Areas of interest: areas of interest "Industrial"
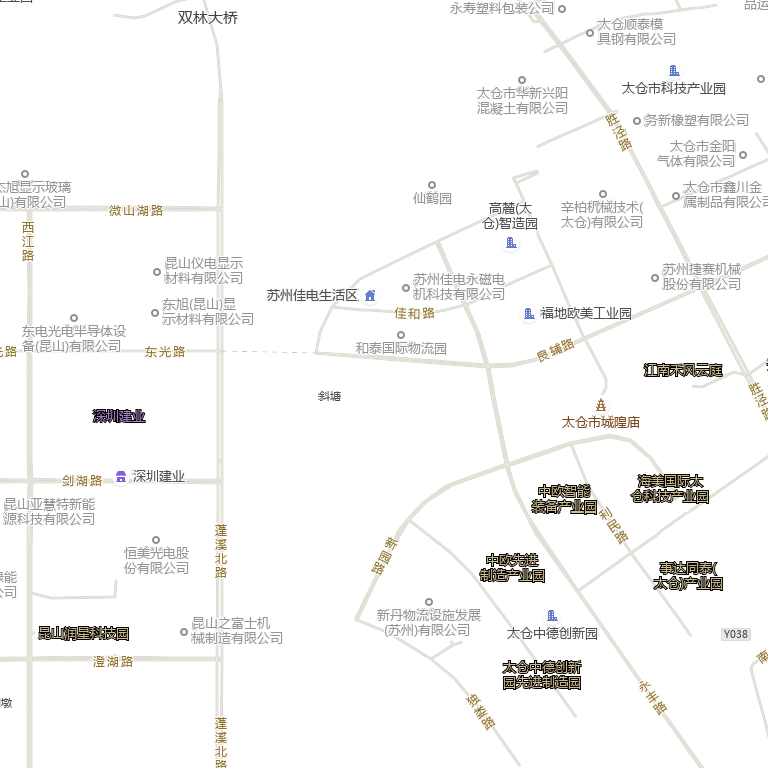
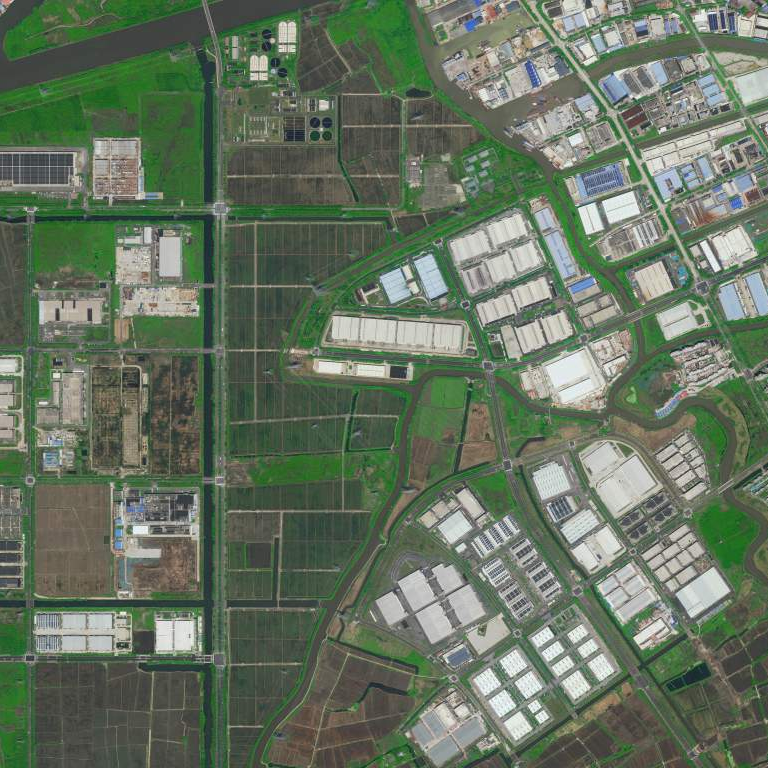